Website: apple
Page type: cart
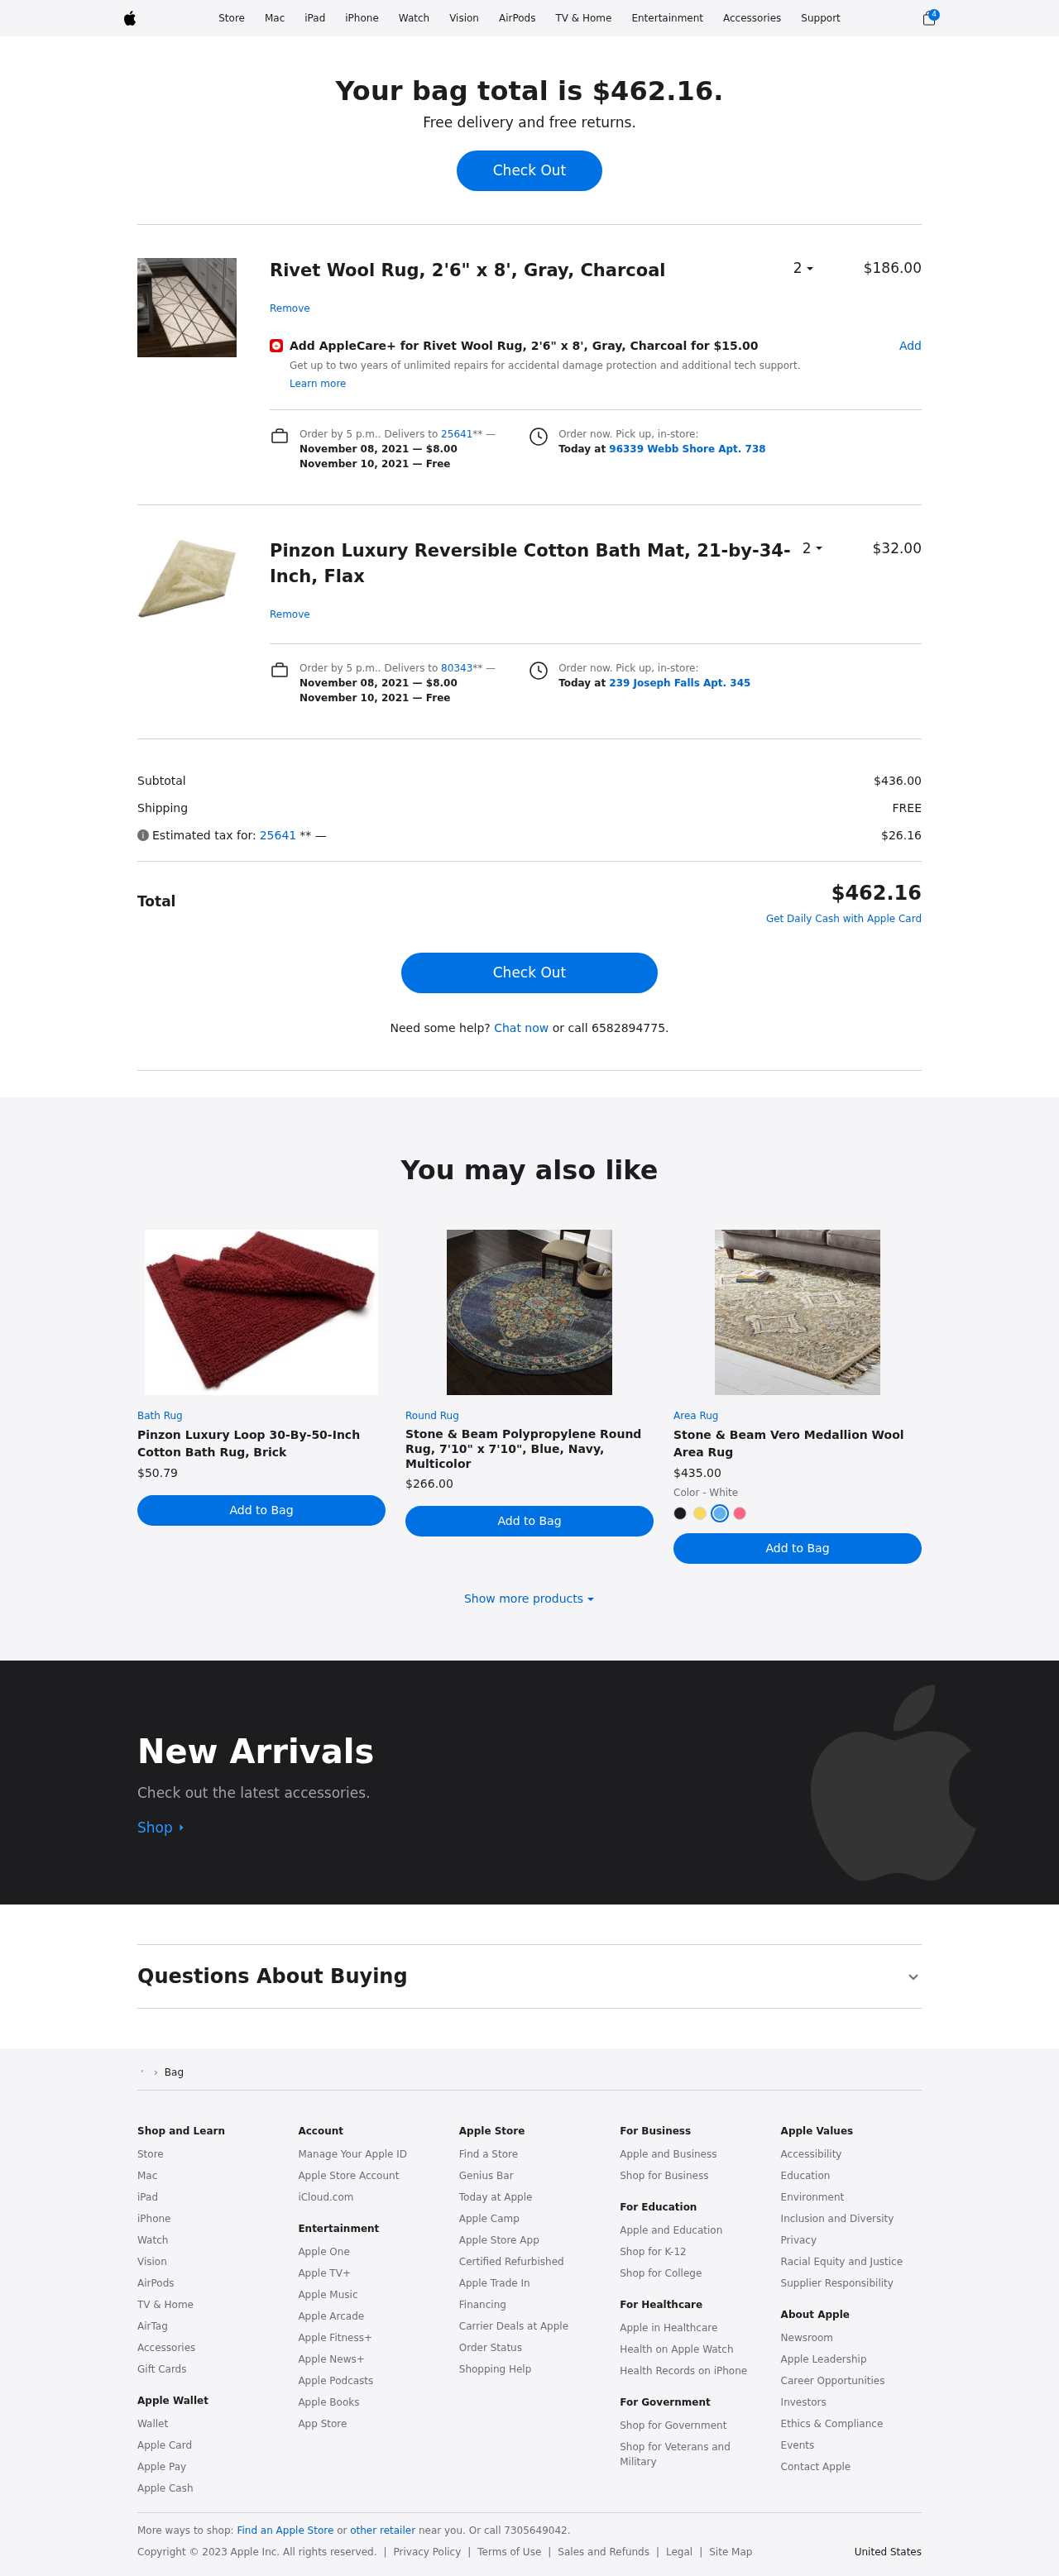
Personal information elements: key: PII_LOCATION1_STREET
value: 96339 Webb Shore Apt. 738
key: PII_LOCATION2_STREET
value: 239 Joseph Falls Apt. 345
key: PII_PHONE
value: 6582894775
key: PII_POSTCODE
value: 25641
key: PII_POSTCODE2
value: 80343
Product elements: key: PRODUCT1_NAME
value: Rivet Wool Rug, 2'6" x 8', Gray, Charcoal
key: PRODUCT1_PRICE
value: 186
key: PRODUCT1_QUANTITY
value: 2
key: PRODUCT2_NAME
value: Pinzon Luxury Reversible Cotton Bath Mat, 21-by-34-Inch, Flax
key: PRODUCT2_PRICE
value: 32
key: PRODUCT2_QUANTITY
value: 2
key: PRODUCT3_ITEM_CATEGORY
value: Bath Rug
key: PRODUCT3_NAME
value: Pinzon Luxury Loop 30-By-50-Inch Cotton Bath Rug, Brick
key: PRODUCT3_PRICE
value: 50.79
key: PRODUCT4_ITEM_CATEGORY
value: Round Rug
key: PRODUCT4_NAME
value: Stone & Beam Polypropylene Round Rug, 7'10" x 7'10", Blue, Navy, Multicolor
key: PRODUCT4_PRICE
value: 266
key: PRODUCT5_ITEM_CATEGORY
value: Area Rug
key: PRODUCT5_NAME
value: Stone & Beam Vero Medallion Wool Area Rug
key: PRODUCT5_PRICE
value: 435
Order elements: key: ORDER_NUM_ITEMS
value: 4
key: ORDER_TOTAL
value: $462.16
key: ORDER_SHIPPING_DATE
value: November 08, 2021
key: ORDER_SHIPPING_COST
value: $8.00
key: ORDER_DELIVERY_DATE
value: November 10, 2021
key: ORDER_SHIPPING_DATE2
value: November 08, 2021
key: ORDER_SHIPPING_COST2
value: $8.00
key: ORDER_DELIVERY_DATE2
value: November 10, 2021
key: ORDER_SUBTOTAL
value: $436.00
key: ORDER_SHIPPING_COST_SUMMARY
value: FREE
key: ORDER_TAX
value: $26.16
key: ORDER_TOTAL2
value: $462.16
Other elements: key: APPLECARE_PRICE
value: $15.00